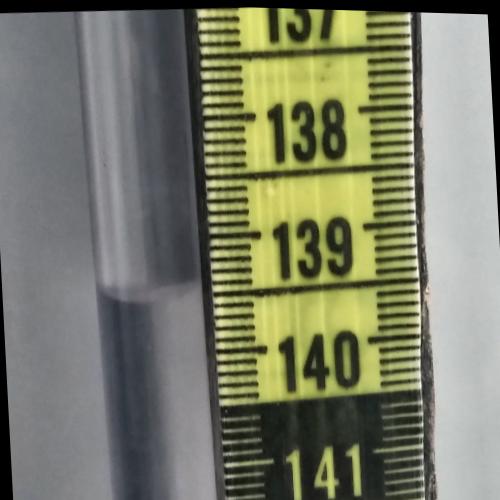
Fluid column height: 139.5 cm